Question: I'm trying to invoke the below but the EventHander is not compatible with the RasConnectionEventArgs from my calling event, how would I invoke SetOverlayIcon and my notification icon on the UI thread?
'''
Public Sub watcher_Connected(ByVal sender As Object, ByVal e As RasConnectionEventArgs)
If InvokeRequired Then
BeginInvoke(New EventHandler(AddressOf OnRegChanged))
Else
TaskbarManager.Instance.SetOverlayIcon(My.Resources.LockIcon, "Connected")
Me.NotifyIcon.ShowBalloonTip(5000, "Connected", e.Connection.EntryName, ToolTipIcon.Info)
End Sub
'''

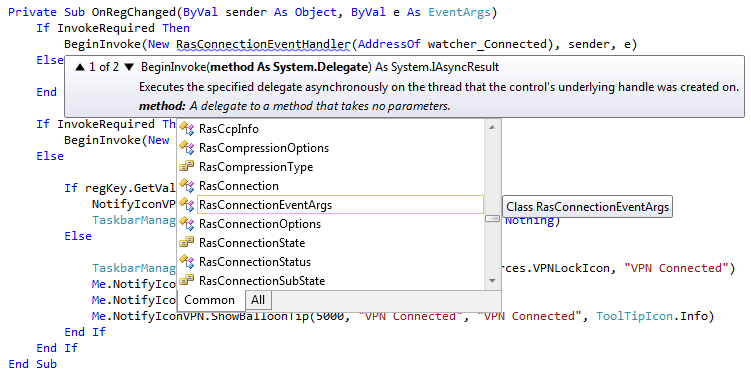
Answer: Jeff Winn's response to your support request:
> The RasConnectionWatcher class is
multi-threaded, as such you just need
to set the SynchronizingObject
property on the component. If you have
the component on a form, you can set
it to the form instance. It will
handle the thread synchronization for
you automatically once it's been set.
Or do it similar to this:
'''
If InvokeRequired Then
BeginInvoke(New EventHandler(Of RasConnectionEventArgs)(AddressOf watcher_Connected), sender, e)
Else
'' etc...
End If
'''
I'm guessing at the delegate type name.